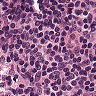
Metastatic tissue present: no